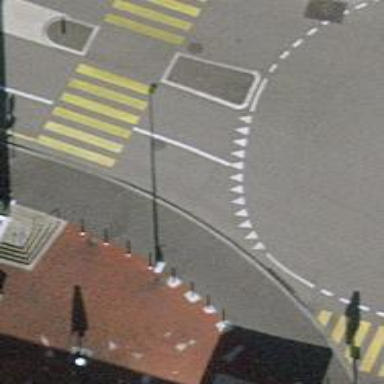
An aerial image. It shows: Bollard.